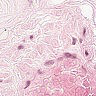
Metastatic tissue present: no